Question: I have a WPF datagrid and it looks like this:

At the end of the last column, the row highlighting also ends. I would like it to continue to the right edge of the datagrid control.
Playing with the 'SelectionMode' and 'SelectionUnit' have done nothing.
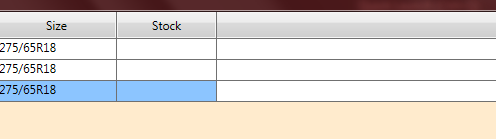
Answer: I fixed the problem by adding a style to my row:
'''
<DataGrid.RowStyle>
<Style TargetType="DataGridRow">
<Style.Triggers>
<Trigger Property="DataGridRow.IsSelected" Value="True">
<Setter Property="Background" Value="#8cc5ff" />
<Setter Property="Foreground" Value="Black" />
</Trigger>
</Style.Triggers>
</Style>
</DataGrid.RowStyle>
'''